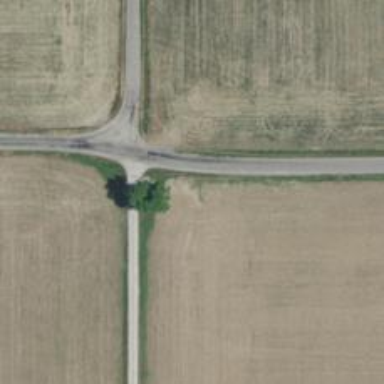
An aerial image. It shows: Unclassified road.